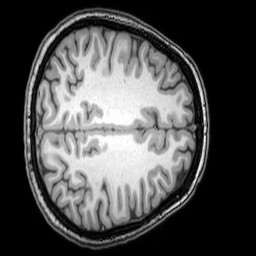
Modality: T1w
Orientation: axial
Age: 25
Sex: female
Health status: healthy
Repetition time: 0.081 s
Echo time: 0.037 s